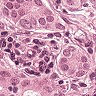
Metastatic tissue present: yes